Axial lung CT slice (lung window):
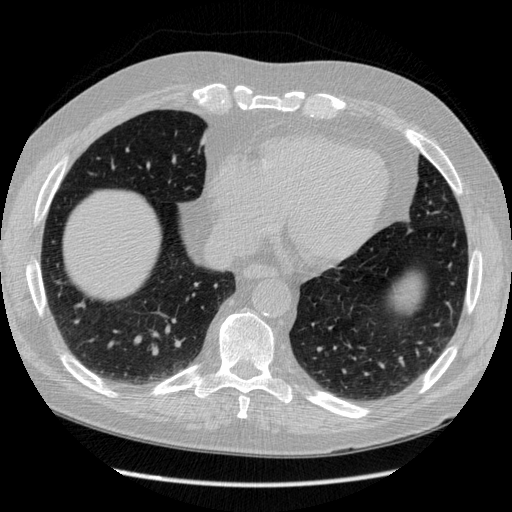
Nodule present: no